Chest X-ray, PA view. Patient: 48 years old, sex M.
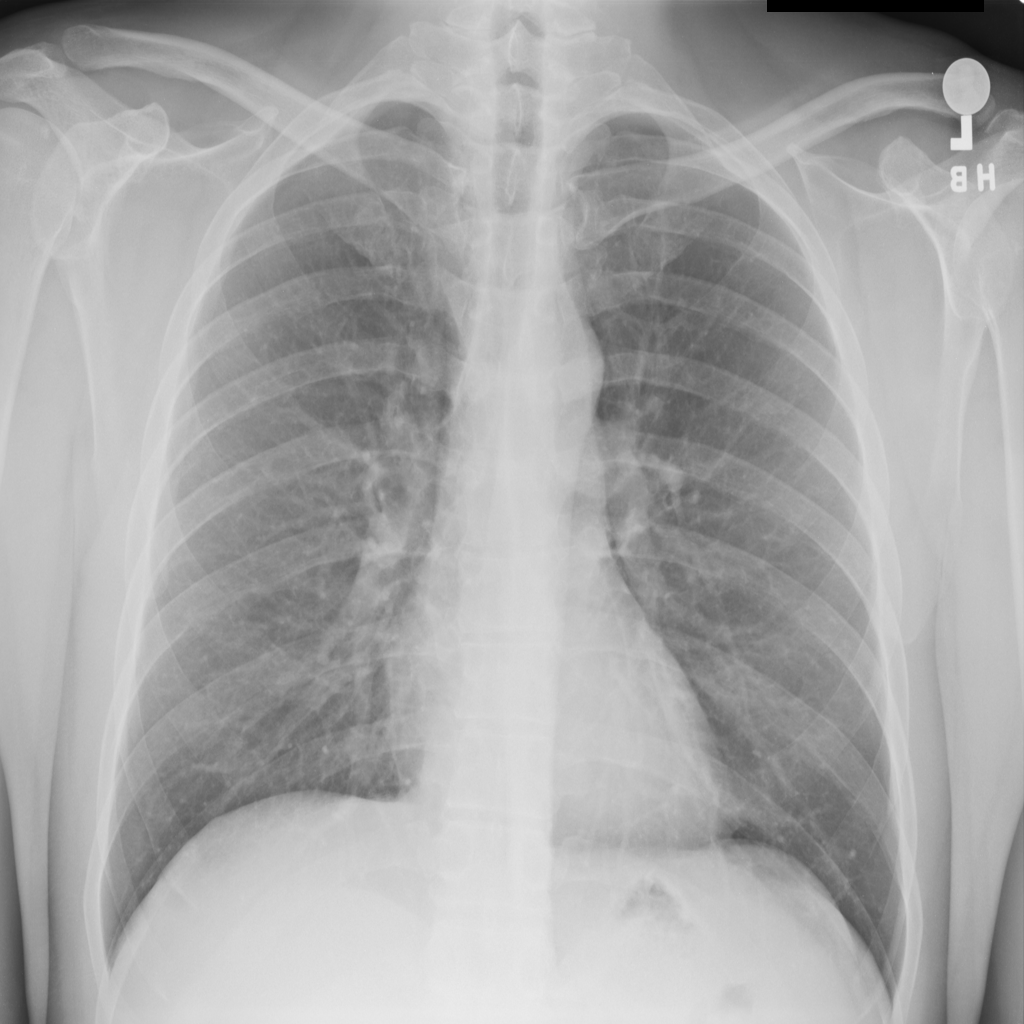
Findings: No Finding